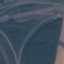
Land use / land cover class: Highway